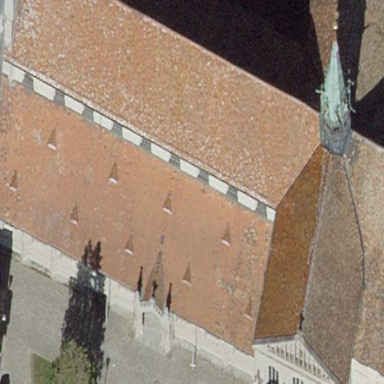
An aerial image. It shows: Building with gabled roof made of roof tiles. The building part is light gray in color.